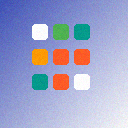
Screen state: on